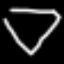
Label: diamond